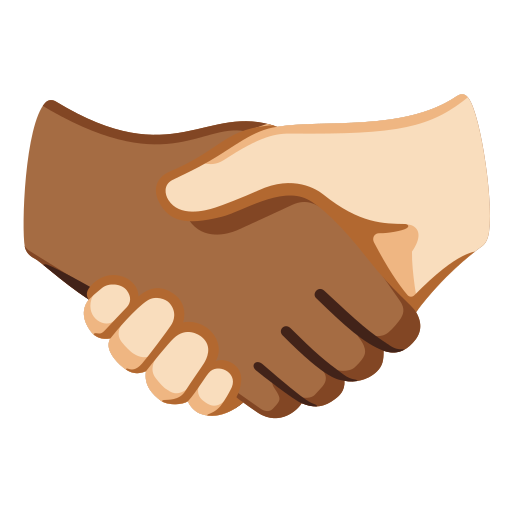
Emoji: 🫱🏾‍🫲🏻